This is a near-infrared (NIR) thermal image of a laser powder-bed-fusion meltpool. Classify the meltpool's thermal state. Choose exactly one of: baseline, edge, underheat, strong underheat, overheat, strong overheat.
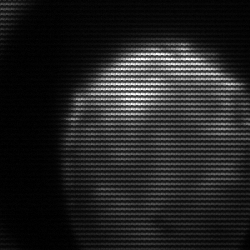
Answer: edge